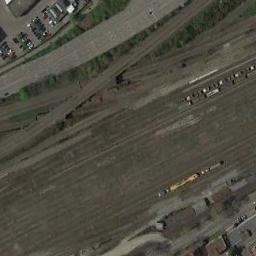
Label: railway